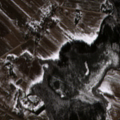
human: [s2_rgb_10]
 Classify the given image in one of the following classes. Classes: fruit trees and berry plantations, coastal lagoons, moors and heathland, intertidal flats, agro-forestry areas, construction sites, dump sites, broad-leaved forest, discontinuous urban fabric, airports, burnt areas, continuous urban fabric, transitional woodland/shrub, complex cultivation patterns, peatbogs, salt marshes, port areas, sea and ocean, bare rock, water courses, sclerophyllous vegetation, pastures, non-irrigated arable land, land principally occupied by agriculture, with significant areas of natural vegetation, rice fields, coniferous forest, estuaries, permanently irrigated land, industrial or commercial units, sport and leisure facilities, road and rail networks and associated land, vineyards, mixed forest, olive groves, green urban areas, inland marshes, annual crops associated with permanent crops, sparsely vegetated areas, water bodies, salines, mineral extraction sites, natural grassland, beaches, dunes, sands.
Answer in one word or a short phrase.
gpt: non-irrigated arable land, complex cultivation patterns, mixed forest, transitional woodland/shrub